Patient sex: F
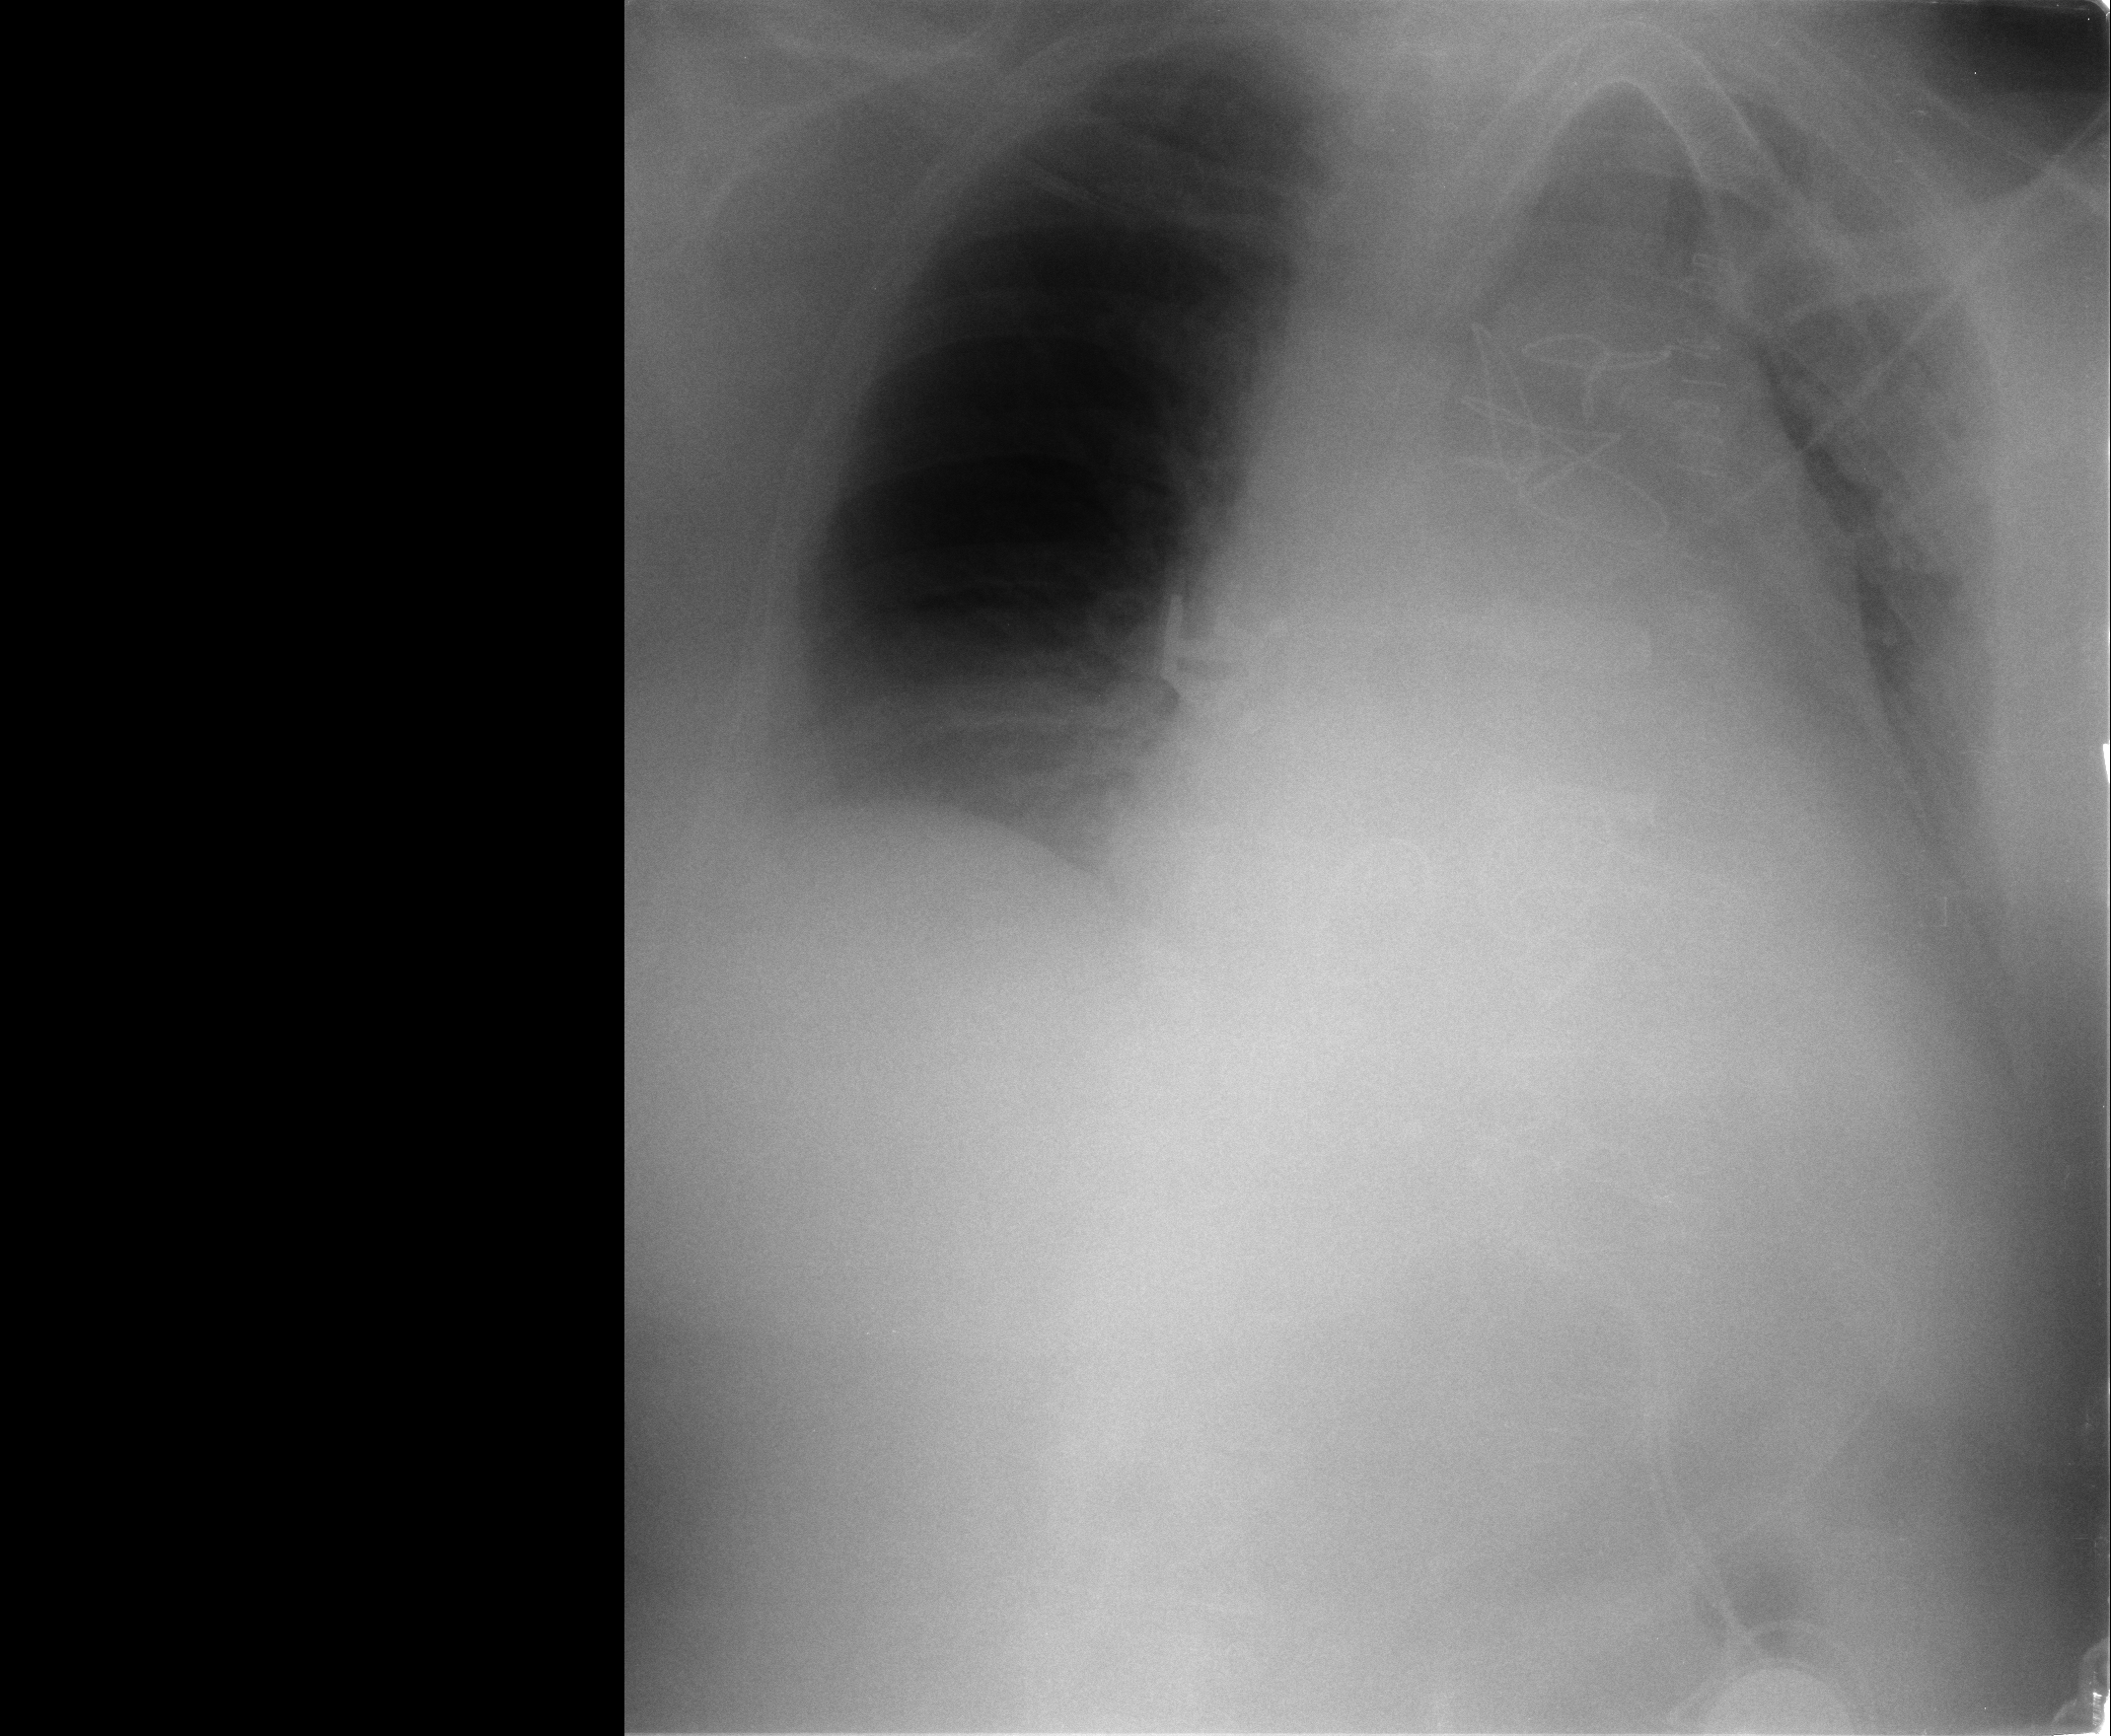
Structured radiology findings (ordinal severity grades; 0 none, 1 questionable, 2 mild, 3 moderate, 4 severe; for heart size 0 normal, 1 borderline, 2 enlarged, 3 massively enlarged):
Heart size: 2
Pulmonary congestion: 2
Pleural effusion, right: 1
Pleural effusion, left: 2
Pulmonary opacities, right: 0
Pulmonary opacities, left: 1
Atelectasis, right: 2
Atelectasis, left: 2